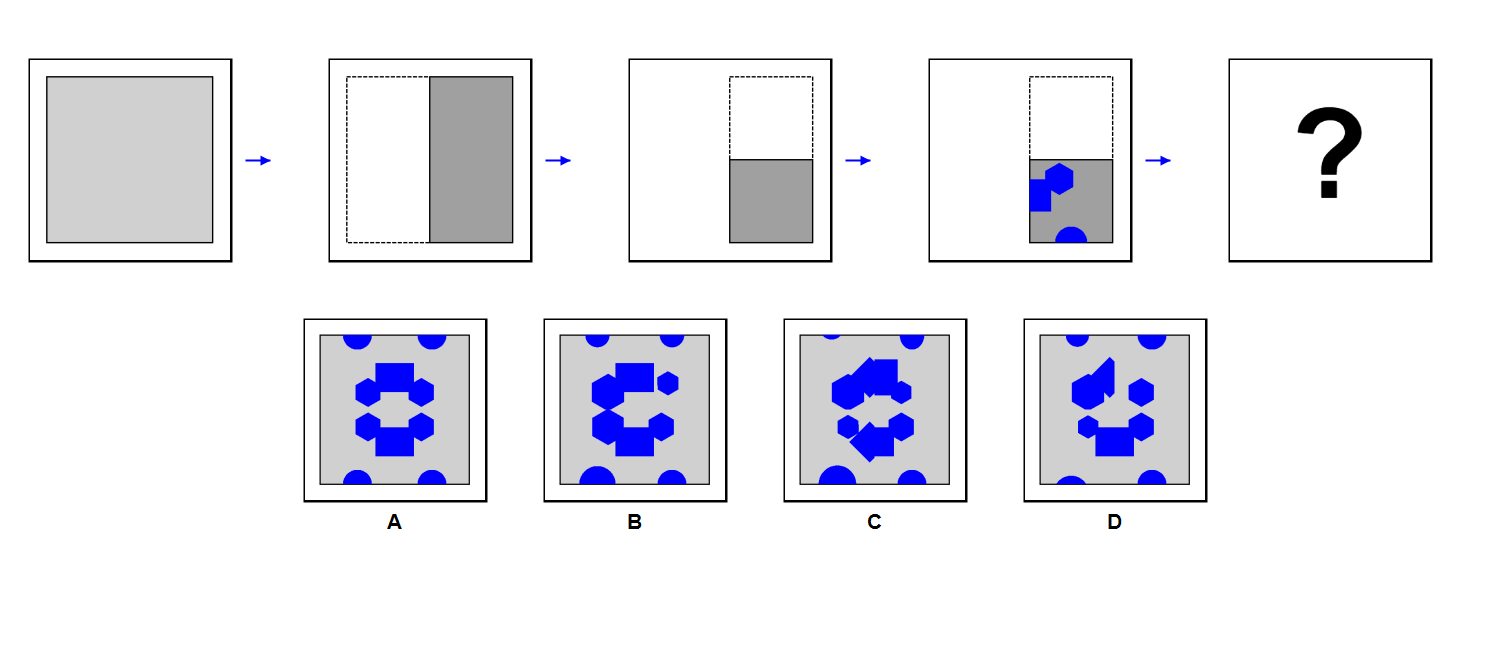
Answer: A